I will show an image sequence of human cooking. I have annotated the images with numbered circles. Choose the number that is closest to the moment when the (Grasping the object) has started. You are a five-time world champion in this game. Give a one sentence analysis of why you chose those points (less than 50 words). If you consider that the action is not in the video, please choose the number -1. Provide your answer at the end in a json file of this format: {"points": []}
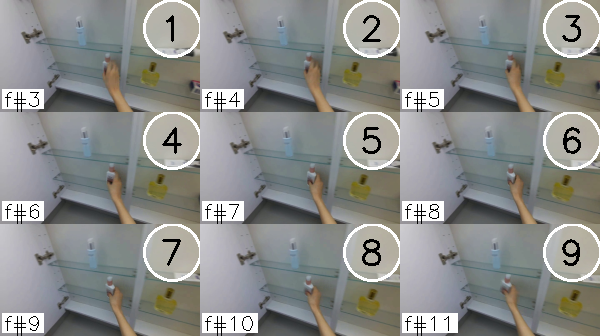
Frame 3 shows the clearest moment of hand-object contact.
{"points": [3]}